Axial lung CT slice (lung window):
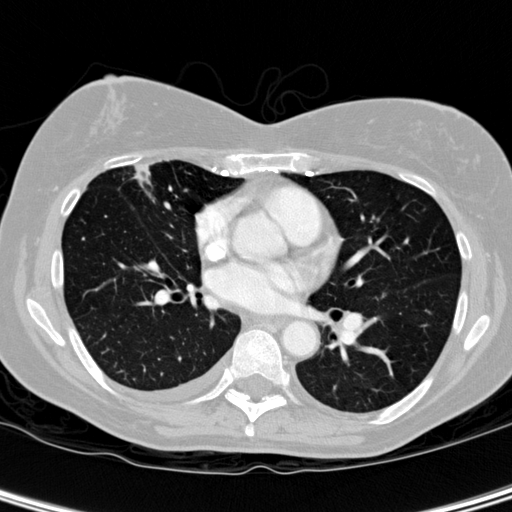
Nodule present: no